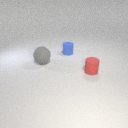
large gray rubber sphere in front of small blue rubber cylinder